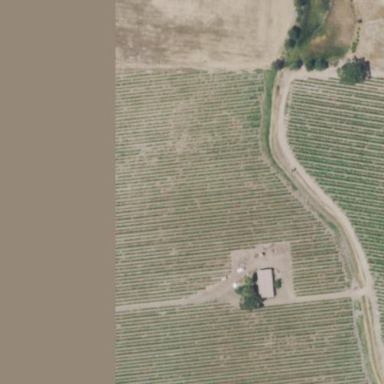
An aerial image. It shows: Vineyard growing grapes.